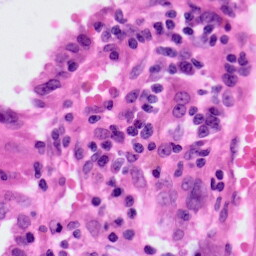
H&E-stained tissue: Lung